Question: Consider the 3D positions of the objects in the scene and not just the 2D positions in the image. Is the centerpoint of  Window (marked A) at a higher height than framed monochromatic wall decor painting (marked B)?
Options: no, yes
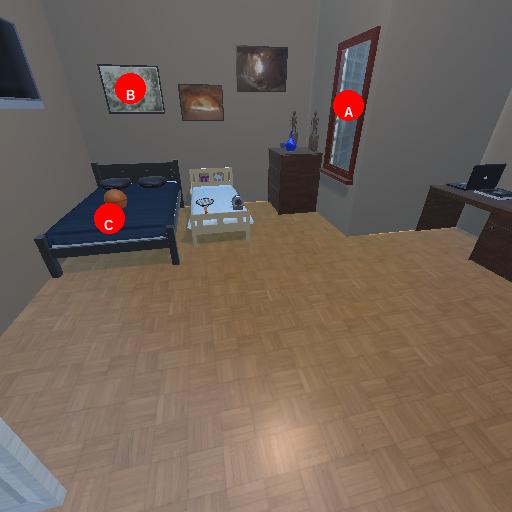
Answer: no